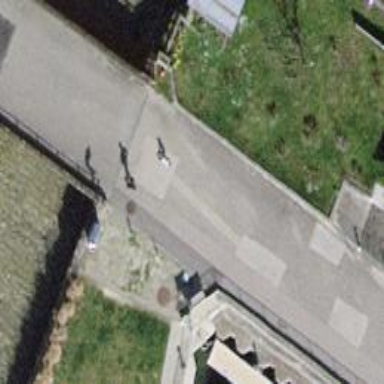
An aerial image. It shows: Bollard.